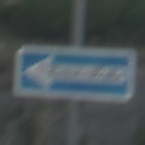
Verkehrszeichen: EinbahnstrasseLinksweisend
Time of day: MorningAfternoon
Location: Outdoor (Nature)
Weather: PartlyCloudy
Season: NotSpecified
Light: Natural